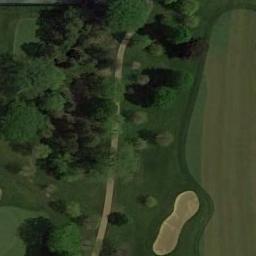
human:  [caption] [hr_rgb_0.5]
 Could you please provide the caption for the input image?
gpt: There are three bunkers and a winding road in this area .

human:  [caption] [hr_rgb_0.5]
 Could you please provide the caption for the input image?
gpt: The golf course has a fairway, Some barrier trees and a sandpit and a road goes through the golf course .

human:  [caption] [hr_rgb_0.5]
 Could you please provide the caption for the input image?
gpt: There are many trees near the golf course .

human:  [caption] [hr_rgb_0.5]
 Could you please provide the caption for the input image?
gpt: There are a few bunkers and a few paths on the large green lawn on the golf course and many trees .

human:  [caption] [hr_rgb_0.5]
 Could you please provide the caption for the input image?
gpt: There are many green trees and a bunker on the golf course .